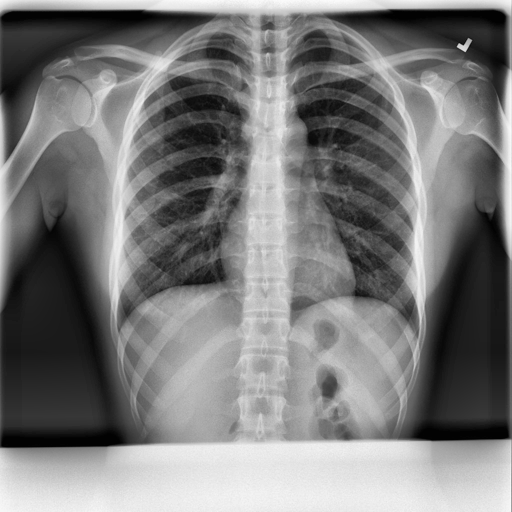
Finding: NORMAL